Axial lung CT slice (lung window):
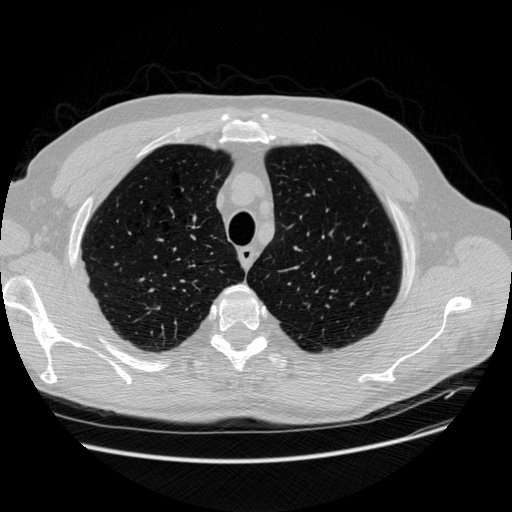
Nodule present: no